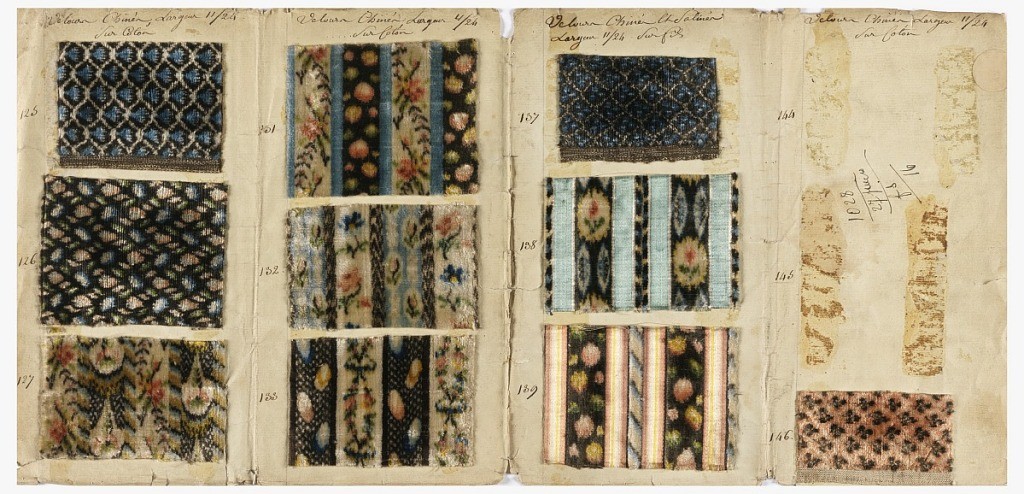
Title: Samples
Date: ca. 1850
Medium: cotton, paper Technique: warp-dyed velvet
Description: Ten small manufacturer's samples of waistcoat velvets. Small conventionalized floral designs in chiné technique. Two have satin stripes.